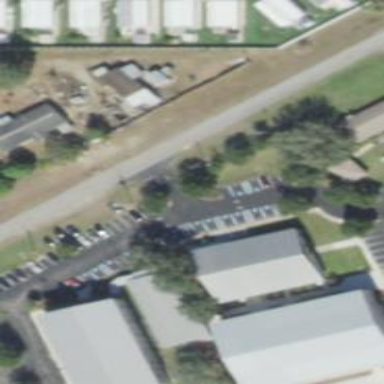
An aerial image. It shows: Parking space.